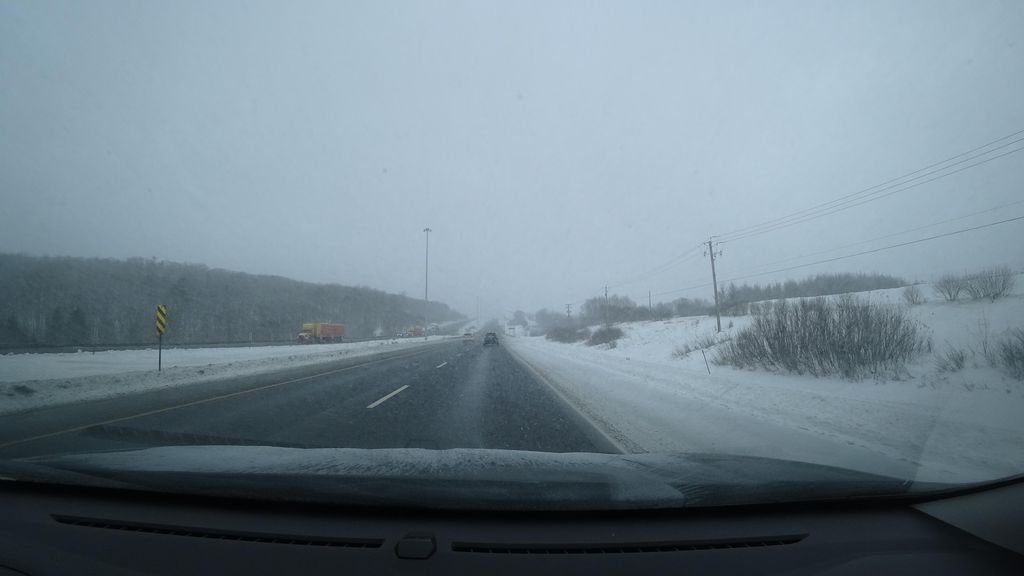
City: quebec_city